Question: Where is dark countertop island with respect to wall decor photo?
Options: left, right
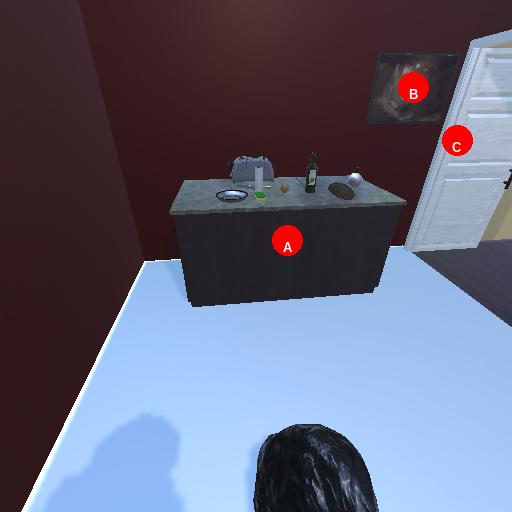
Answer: left